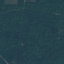
Label: Forest